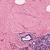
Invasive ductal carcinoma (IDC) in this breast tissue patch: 0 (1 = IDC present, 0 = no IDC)